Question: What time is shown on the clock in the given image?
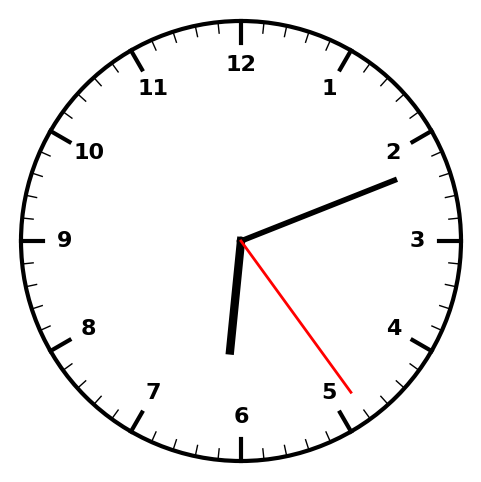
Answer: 06:11:24